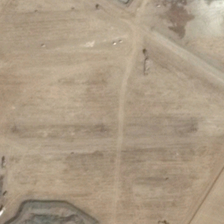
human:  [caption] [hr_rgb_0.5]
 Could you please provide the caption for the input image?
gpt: it is a piece of yellow bareland .

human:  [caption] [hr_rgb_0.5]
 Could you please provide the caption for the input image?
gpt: it is a piece of yellow bareland .

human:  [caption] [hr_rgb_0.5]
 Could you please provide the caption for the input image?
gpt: it is a piece of yellow bareland .

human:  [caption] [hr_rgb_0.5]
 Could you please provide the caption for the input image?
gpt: it is a piece of yellow bareland .

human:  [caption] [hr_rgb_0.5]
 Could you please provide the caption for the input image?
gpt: it is a piece of yellow bareland .